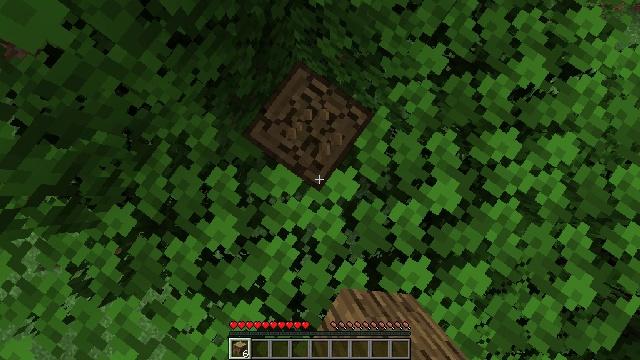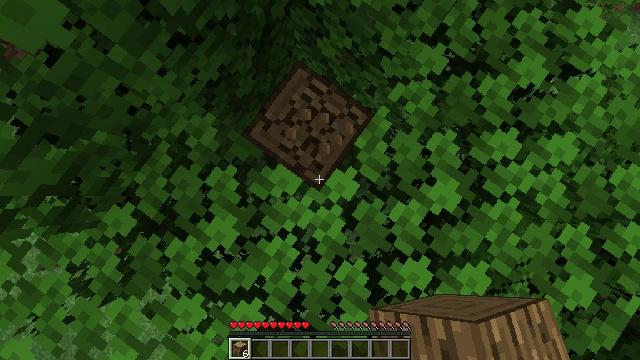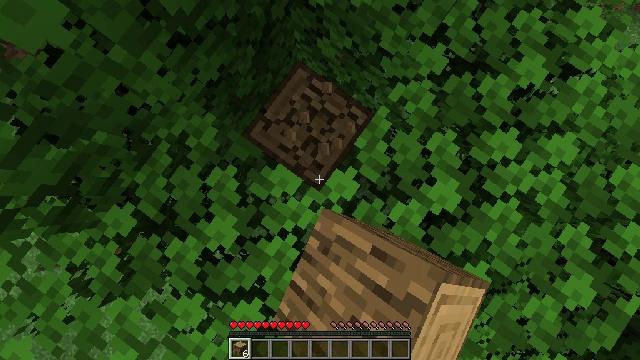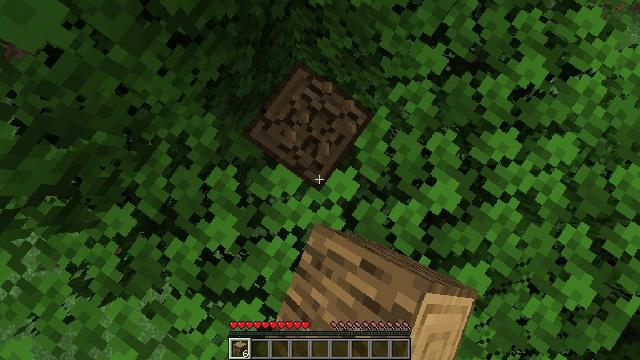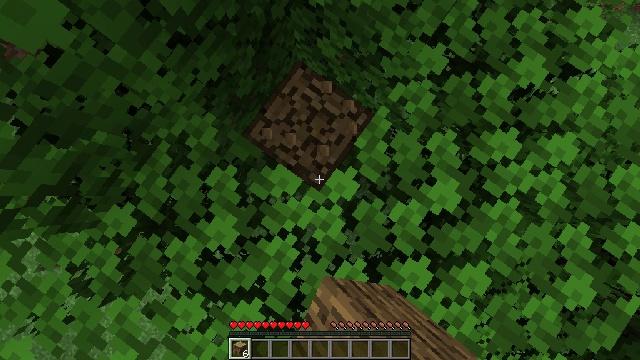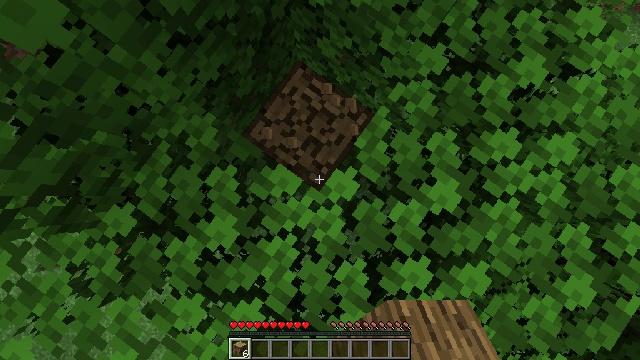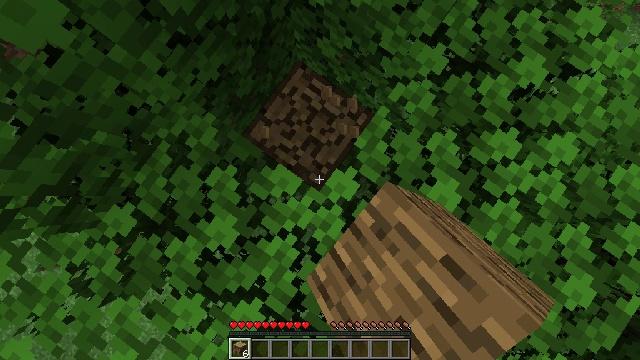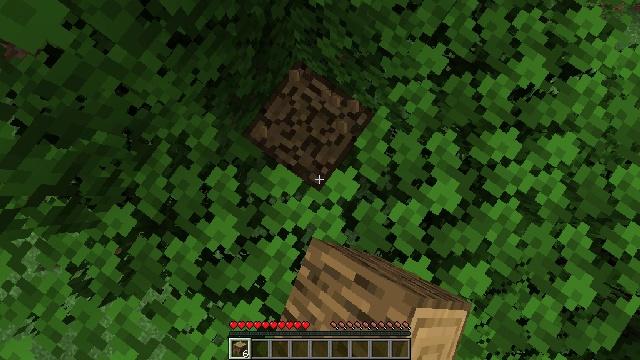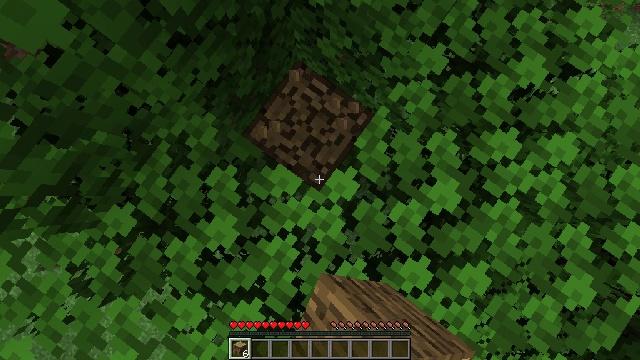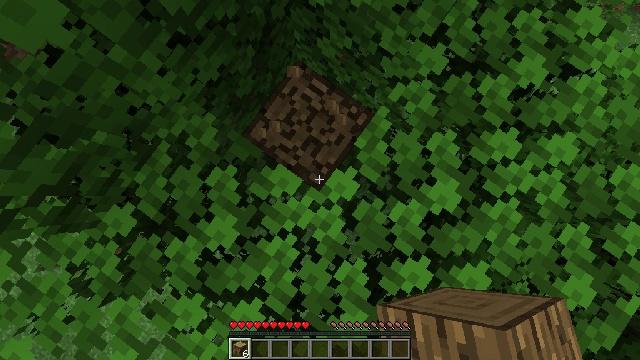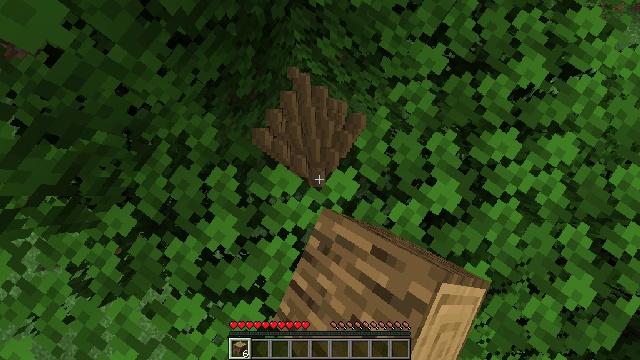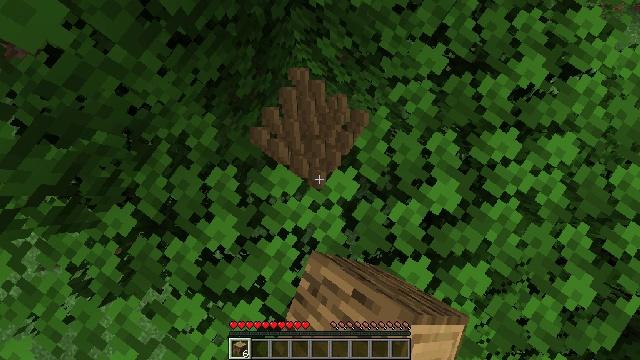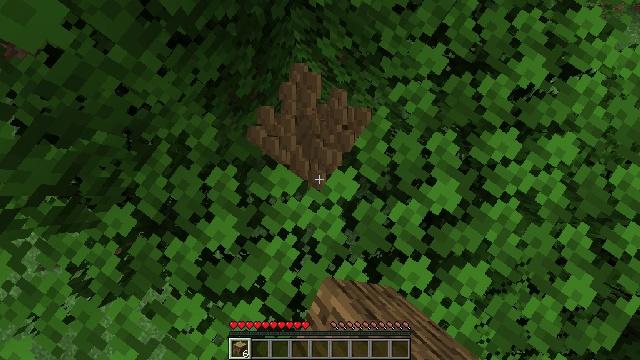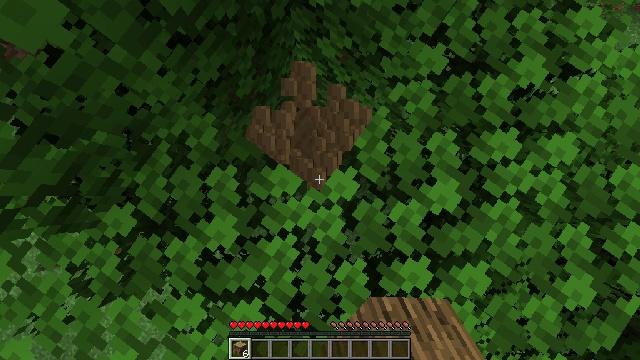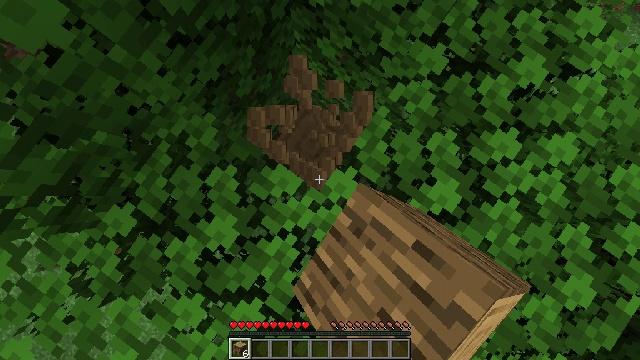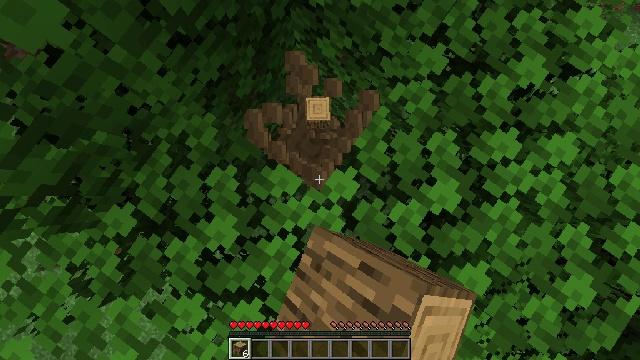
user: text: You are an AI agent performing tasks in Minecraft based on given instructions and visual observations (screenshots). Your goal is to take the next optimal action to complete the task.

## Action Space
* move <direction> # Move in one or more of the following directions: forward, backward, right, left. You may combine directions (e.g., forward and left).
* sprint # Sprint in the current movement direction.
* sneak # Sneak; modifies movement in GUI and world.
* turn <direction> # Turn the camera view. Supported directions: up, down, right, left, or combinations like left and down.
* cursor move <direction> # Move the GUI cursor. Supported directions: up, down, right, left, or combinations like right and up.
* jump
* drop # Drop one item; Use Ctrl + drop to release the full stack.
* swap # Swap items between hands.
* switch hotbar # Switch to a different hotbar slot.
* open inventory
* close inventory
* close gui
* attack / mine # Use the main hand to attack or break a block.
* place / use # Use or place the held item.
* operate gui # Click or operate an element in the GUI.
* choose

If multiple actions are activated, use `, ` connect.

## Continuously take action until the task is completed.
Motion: motion action
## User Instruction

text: Mine the oak log.
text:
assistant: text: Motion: attack / mine
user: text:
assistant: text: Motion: attack / mine
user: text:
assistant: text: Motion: attack / mine
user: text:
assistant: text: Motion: attack / mine
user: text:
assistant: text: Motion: attack / mine
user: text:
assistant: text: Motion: attack / mine
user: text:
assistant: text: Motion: attack / mine
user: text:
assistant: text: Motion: attack / mine
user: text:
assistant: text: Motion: attack / mine
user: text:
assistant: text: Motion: attack / mine
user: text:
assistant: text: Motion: attack / mine
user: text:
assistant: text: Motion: attack / mine
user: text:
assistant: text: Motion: attack / mine
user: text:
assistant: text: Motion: attack / mine
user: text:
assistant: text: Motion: attack / mine
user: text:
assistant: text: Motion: attack / mine
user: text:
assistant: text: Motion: attack / mine
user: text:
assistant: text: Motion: attack / mine
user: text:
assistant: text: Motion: attack / mine
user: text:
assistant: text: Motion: attack / mine
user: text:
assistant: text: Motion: attack / mine
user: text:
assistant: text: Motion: attack / mine
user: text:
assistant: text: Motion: attack / mine
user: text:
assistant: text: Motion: attack / mine
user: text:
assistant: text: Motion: attack / mine
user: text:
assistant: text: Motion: attack / mine
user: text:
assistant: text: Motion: attack / mine
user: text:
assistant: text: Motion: attack / mine
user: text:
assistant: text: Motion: attack / mine
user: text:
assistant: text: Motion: attack / mine